Question: I've made two class diagrams. But I am not sure if they are correct or not. These classes were in the same package and I used for making the class diagrams. However, I couldn't make one 'ReadOutputFileforBreastAndColonCancer' class for both 'WeakSignalFilter' class and 'StrongSignalFilterClass'.
Therefore, I had to make two different class diagrams. Is it correct? Can I do it.
Help will be much appreciated.

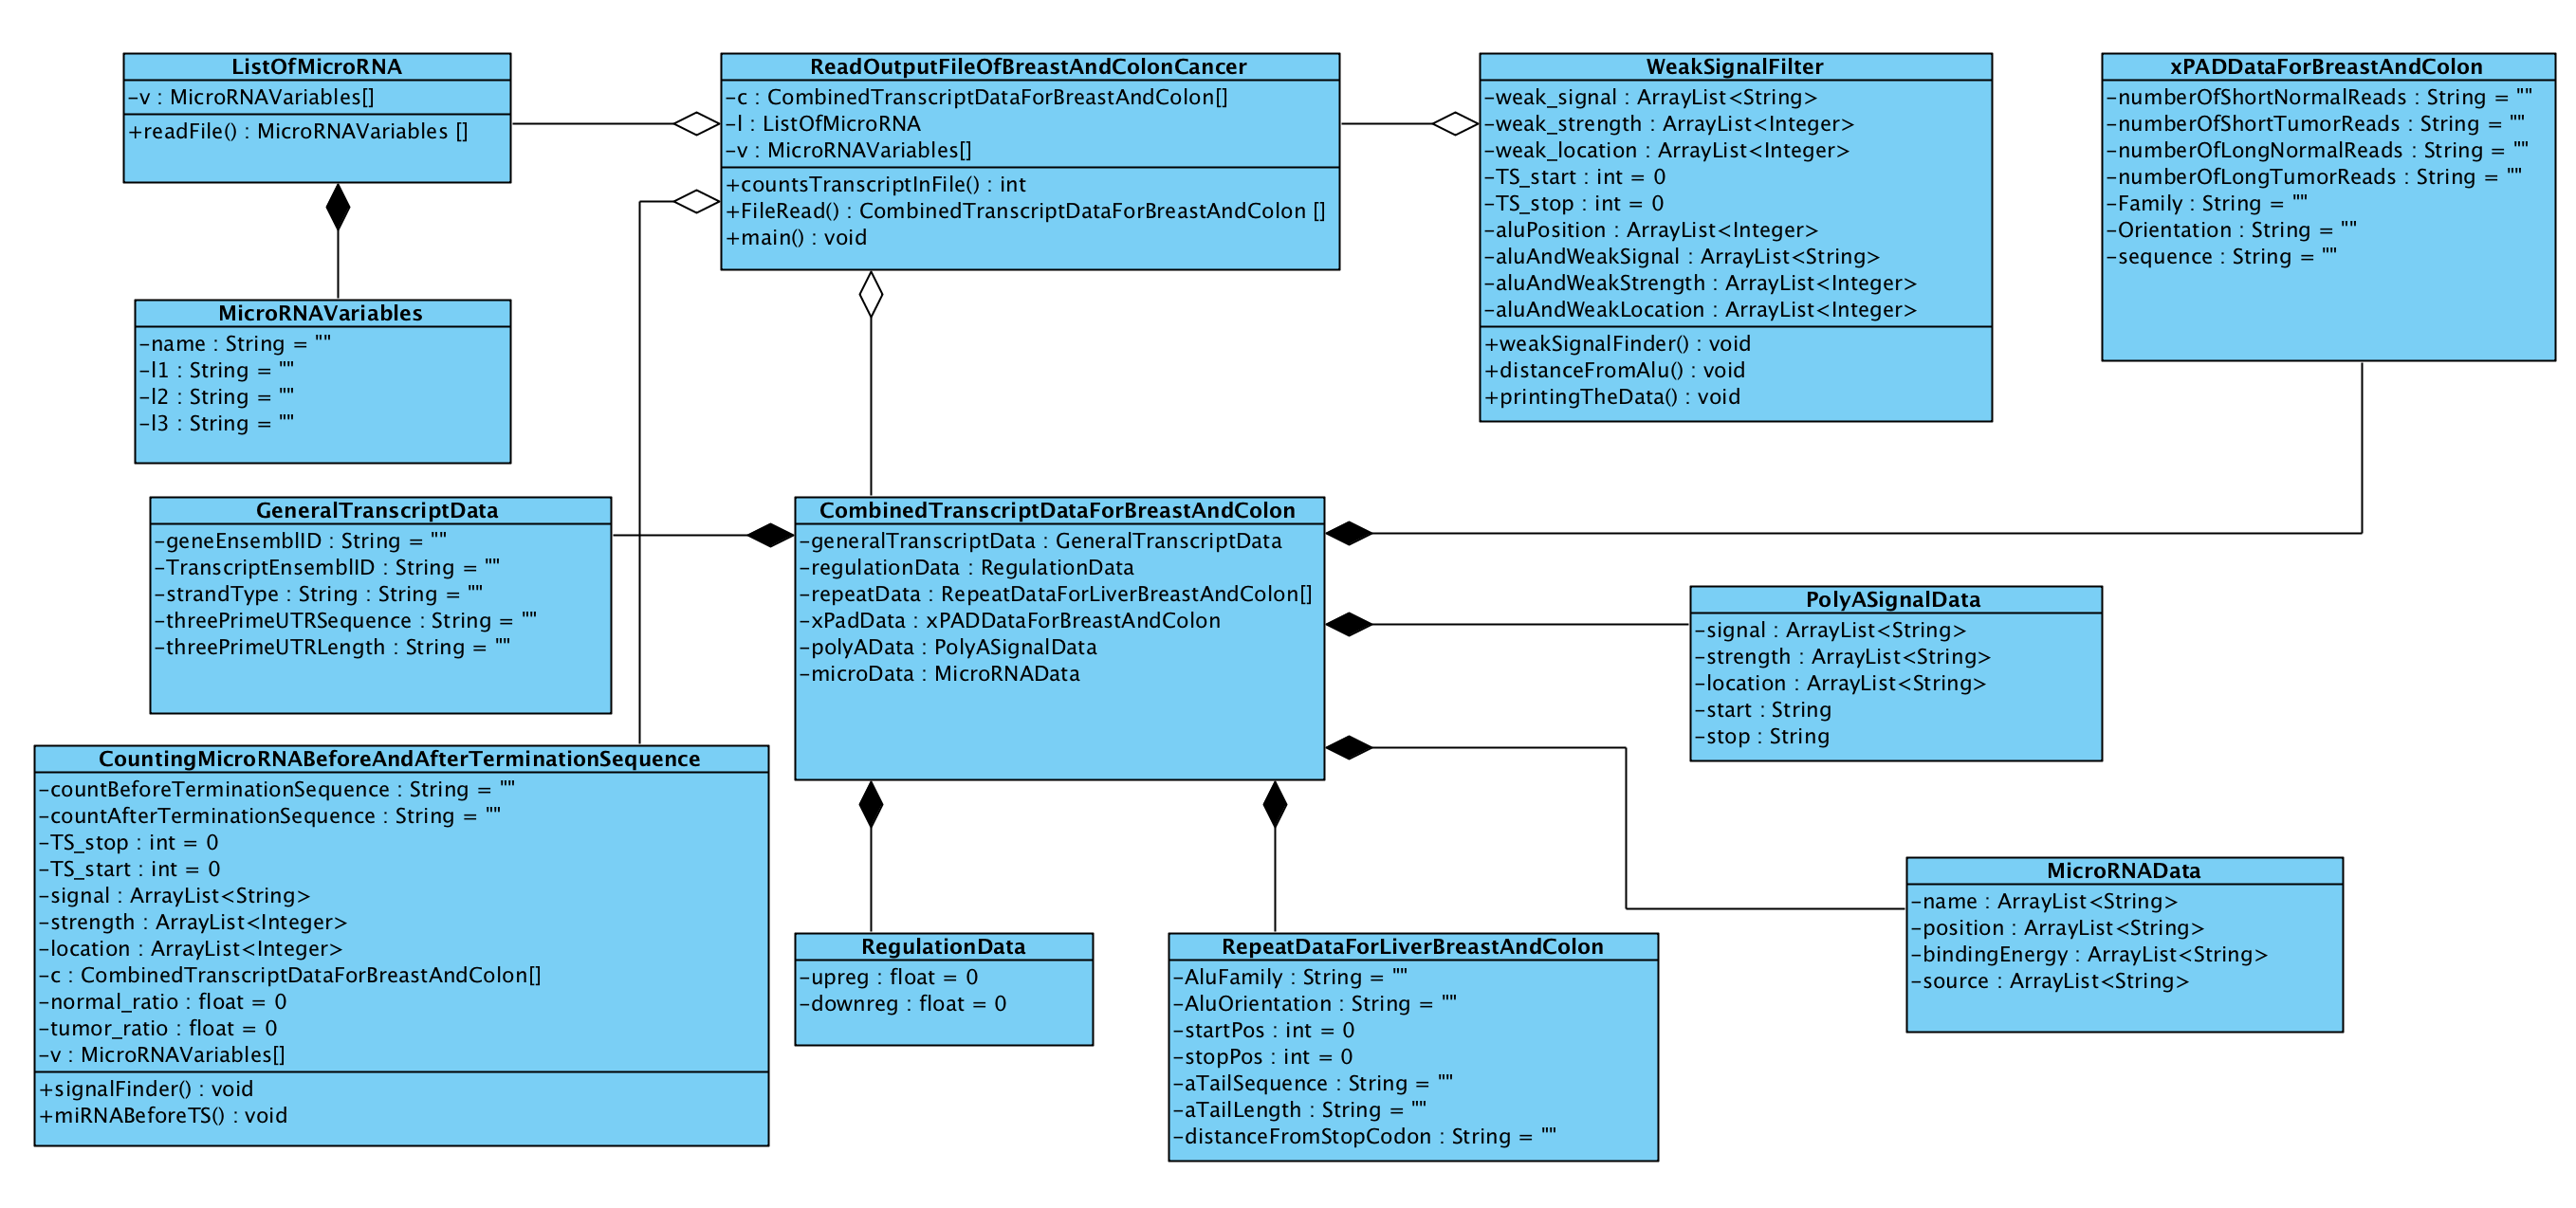
Answer: Please refer to VP's support page, <URL>. First create the 'StrongSignalFilter' class, then click its resource beside it and drag to empty space of the diagram to create the 'ReadOutputFileforBreastAndColonCancer' class. Next create the 'WeakSignalFilter' class. Finally the crucial step: click the resource beside the 'WeakSignalFilter' class, and drag to the 'ReadOutputFileforBreastAndColonCancer' class. This is how to create an association between two existing classes. And of course you can also create the three classes first before creating the two aggregrations.